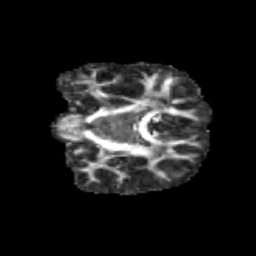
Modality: FA
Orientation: coronal
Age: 12
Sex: male
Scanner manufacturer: siemens
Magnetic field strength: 3 T
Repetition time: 3.8 s
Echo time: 0.07 s